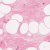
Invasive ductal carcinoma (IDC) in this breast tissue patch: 0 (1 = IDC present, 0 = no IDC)